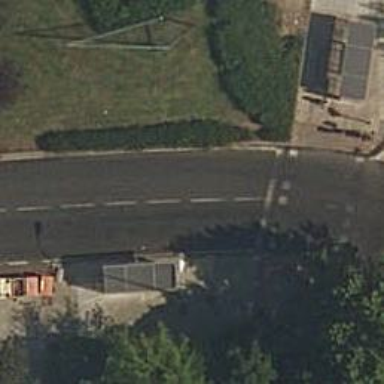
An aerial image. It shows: Public transport stop position.